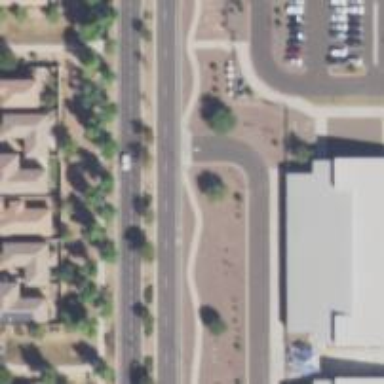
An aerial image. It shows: Unmarked crossing on the road.